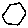
Label: hexagon